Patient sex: M
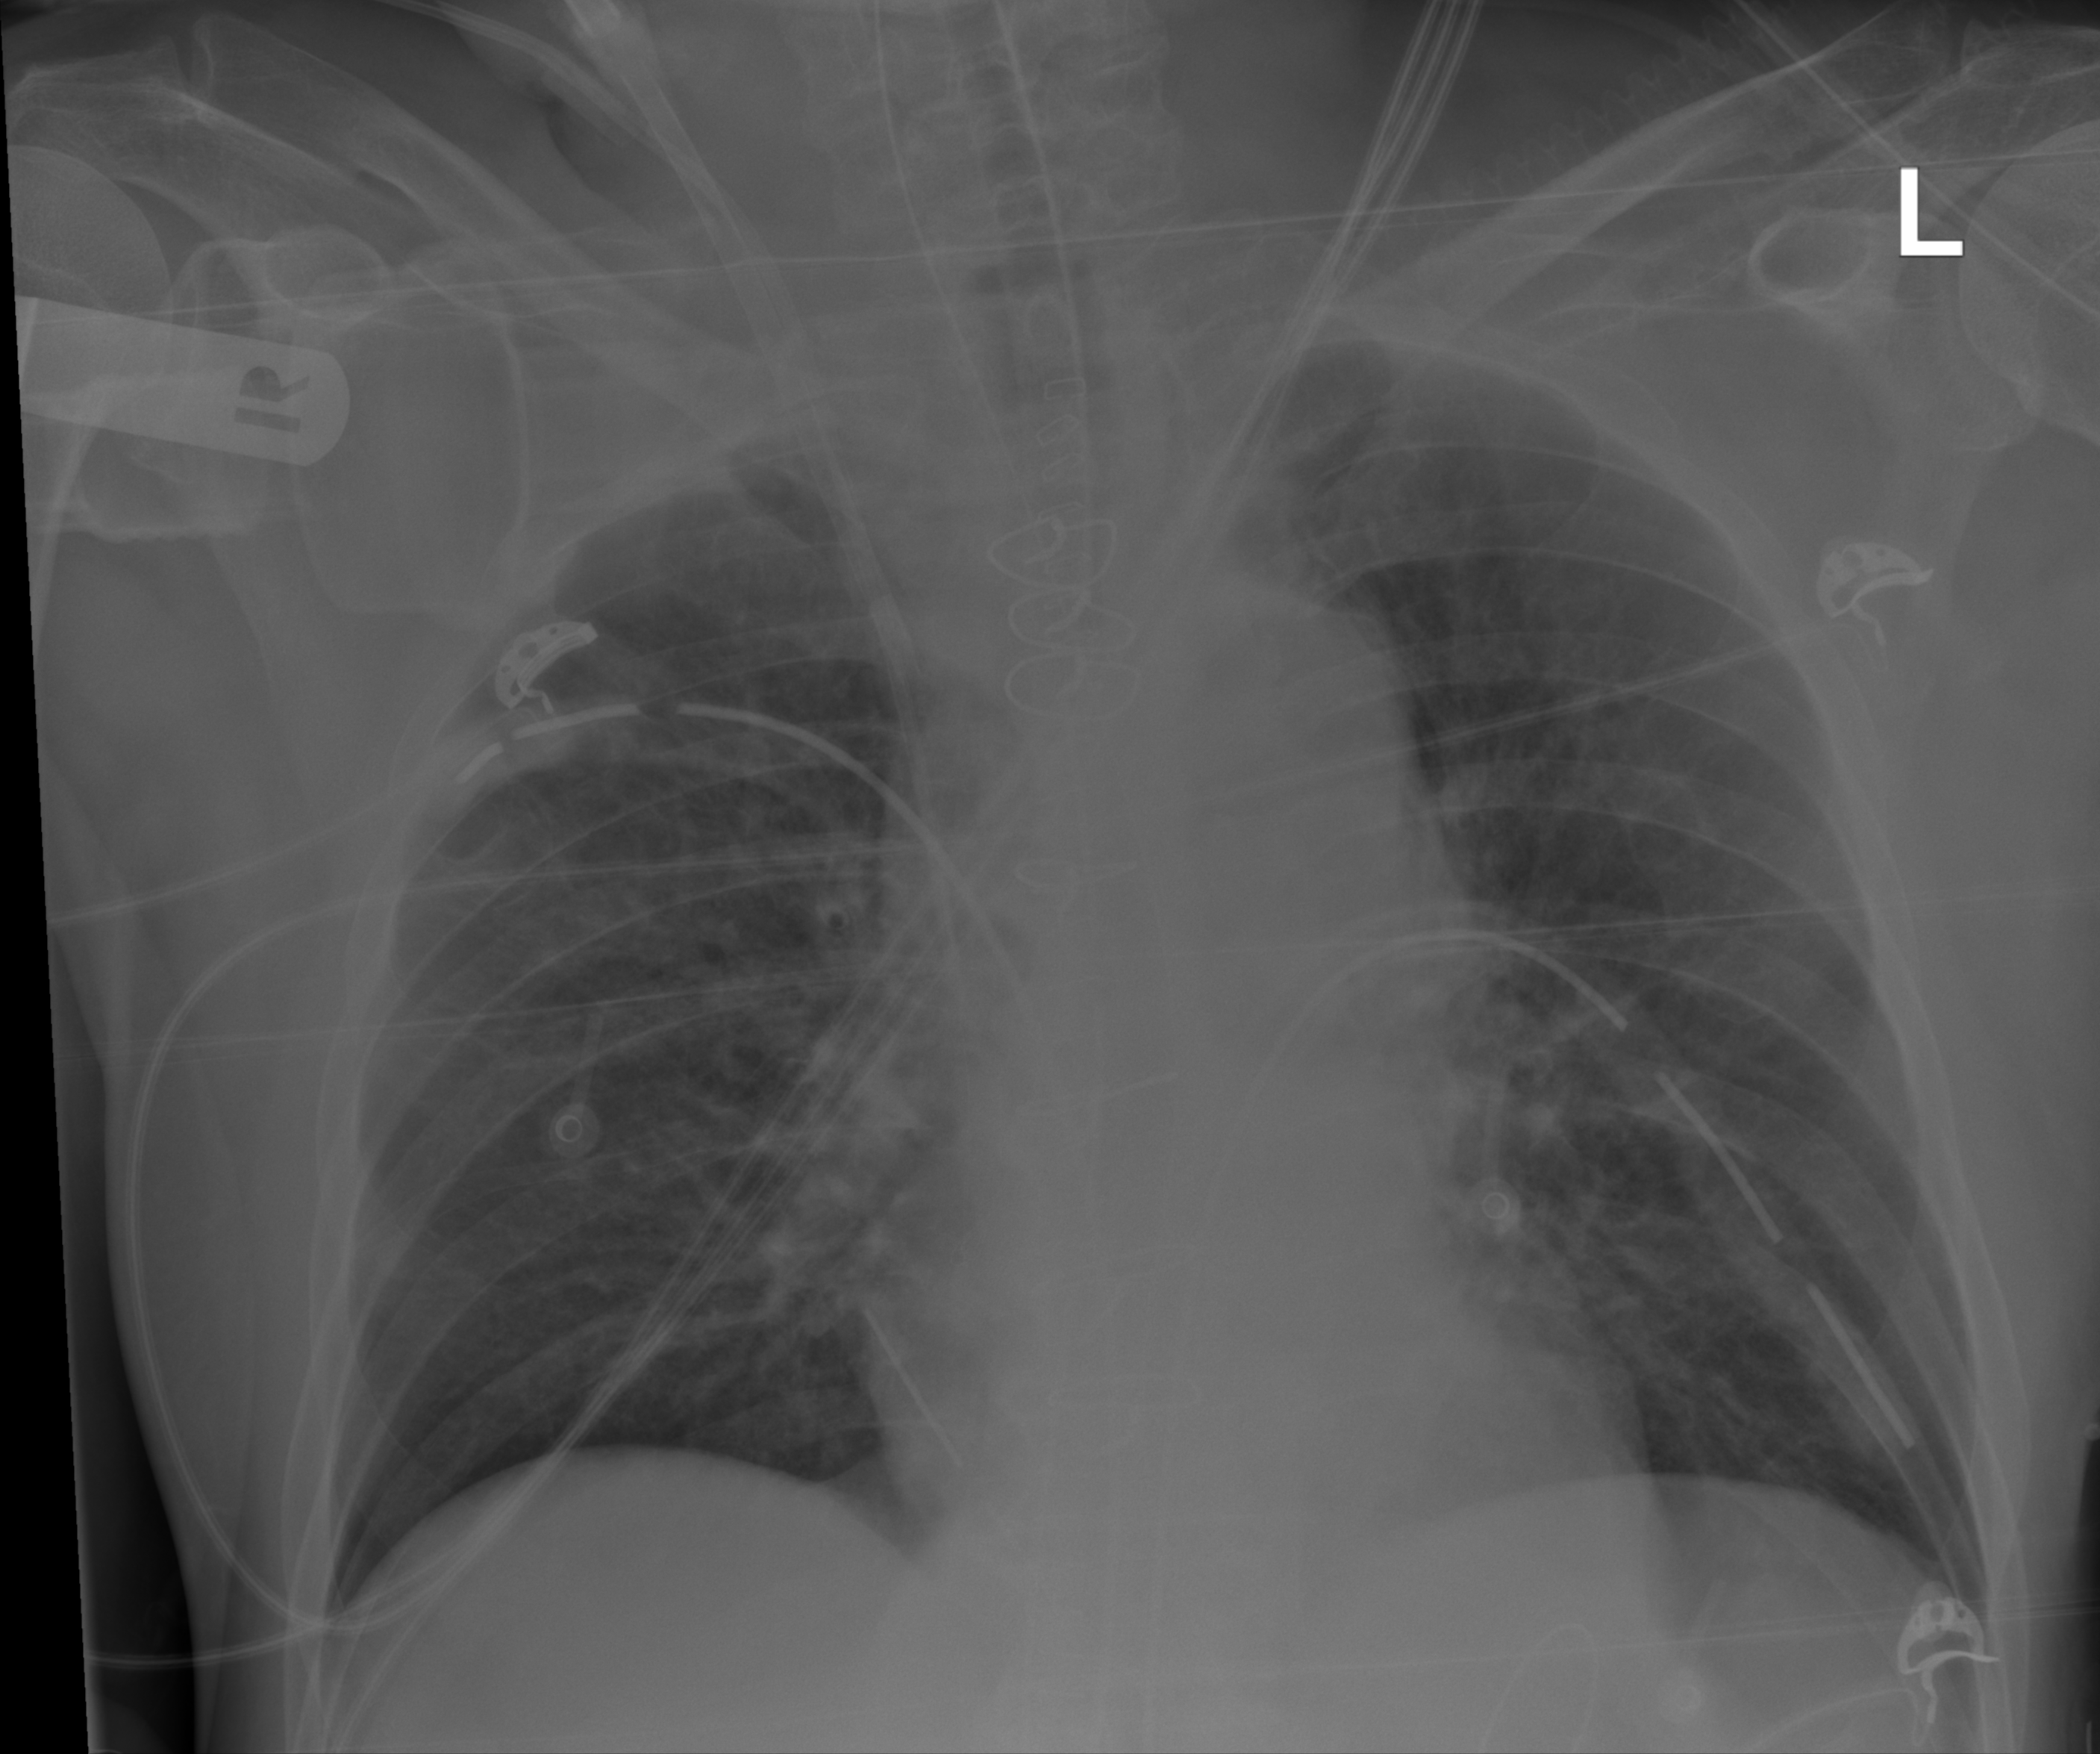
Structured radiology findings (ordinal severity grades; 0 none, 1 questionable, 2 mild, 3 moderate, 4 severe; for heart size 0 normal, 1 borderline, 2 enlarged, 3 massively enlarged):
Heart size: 0
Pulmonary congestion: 2
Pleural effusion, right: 0
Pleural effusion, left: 0
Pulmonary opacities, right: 0
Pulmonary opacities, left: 0
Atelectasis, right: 0
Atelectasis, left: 0